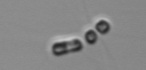
Label: Chaetoceros